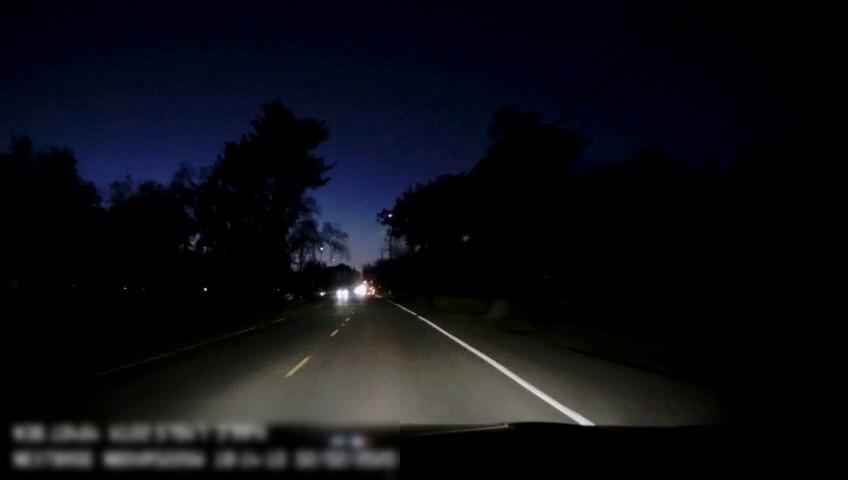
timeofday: Night
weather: Other
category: Drivable Space
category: Vehicles | Truck
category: Vehicles | SUV
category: Lanes | Current Lane
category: Lanes | Current Lane
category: Lanes | Opposite Lane